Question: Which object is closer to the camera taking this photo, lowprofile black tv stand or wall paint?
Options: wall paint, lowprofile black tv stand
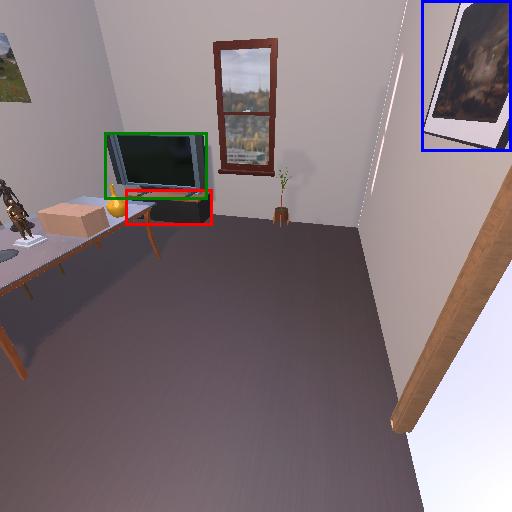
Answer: wall paint